Field crop: maize
Growth stage: 2
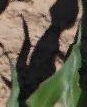
Species: maize